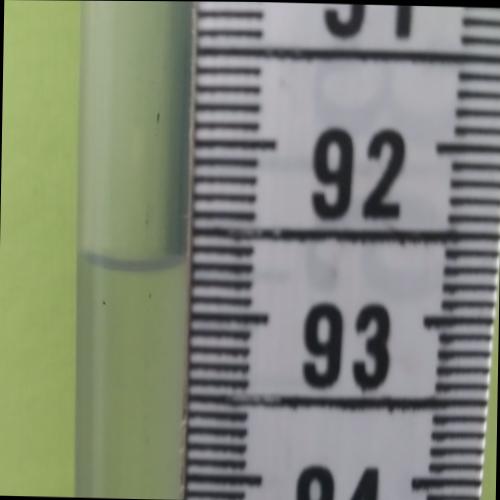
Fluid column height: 92.7 cm